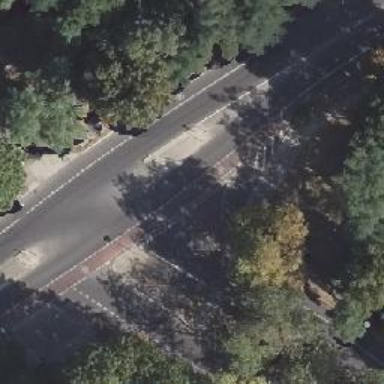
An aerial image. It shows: Asphalt secondary road with exclusive cycle lane on both sides.